Question: I have an iPad/iPhone app and the iPhone background looks fine, but when I use the same image for the iPad version, it looks like it is getting cut off in the middle of the page.
Here is a screen shot:

The image is called buildings.png and I have 2 versions of it, the buildings.png and the buildings@2x for the iPad.
The way I get the image to render in the background is from the code like this:
'''
- (void)viewDidAppear:(BOOL)animated
{
UIImage *image = [UIImage imageNamed:@"building"];
self.view.backgroundColor = [UIColor colorWithPatternImage:image];
'''
What would be the best way for me to fix this issue of the image being cut off like that on the iPad view?
Thanks!
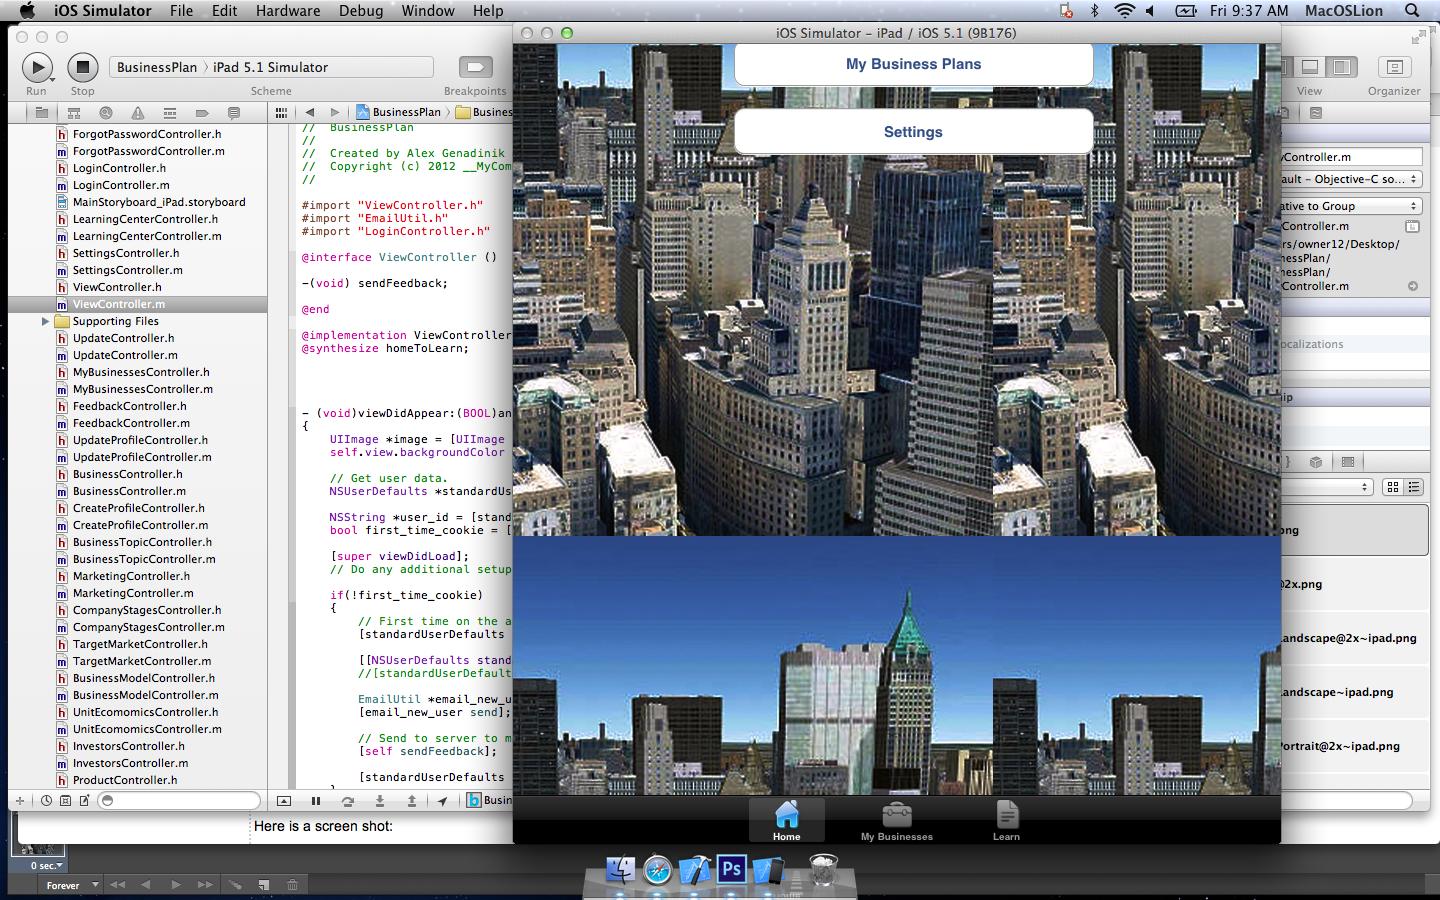
Answer: I think the 'colorWithPatternImage' is the reason your image is getting cut like that. Why not create a 'UIImageView' to contain your image, add it on your view and call '[self.view sendSubviewToBack:yourImageView]' ?
EDIT
Here is your code snippet
'''
UIImageView *imgView = [[UIImageView alloc] initWithImage:[UIImage imageNamed:@"building"]];
imgView.frame = self.view.bounds; // to set the frame to your view's size
[self.view addSubview:imgView];
[self.view sendSubviewToBack:imgView];
'''